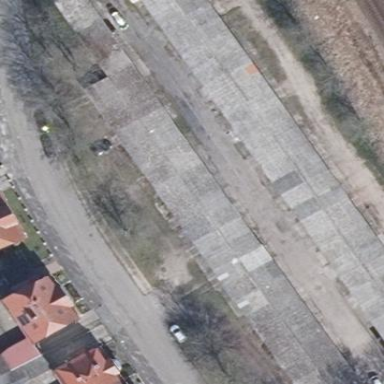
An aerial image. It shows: Flat grey-roofed building used as garages.